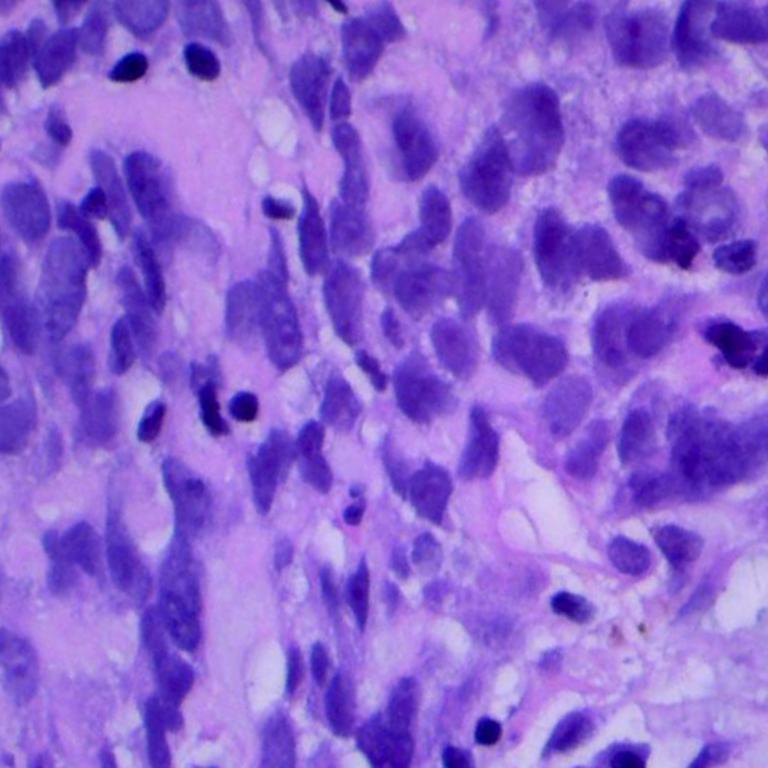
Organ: lung
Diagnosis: squamous carcinomas